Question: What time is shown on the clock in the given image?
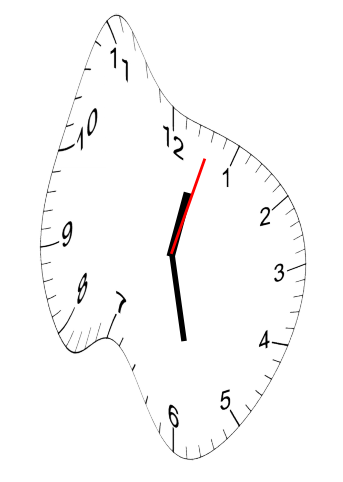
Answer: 12:28:03